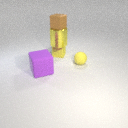
small yellow rubber sphere behind large purple rubber cube